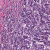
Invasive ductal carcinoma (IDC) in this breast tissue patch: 1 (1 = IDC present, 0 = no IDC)